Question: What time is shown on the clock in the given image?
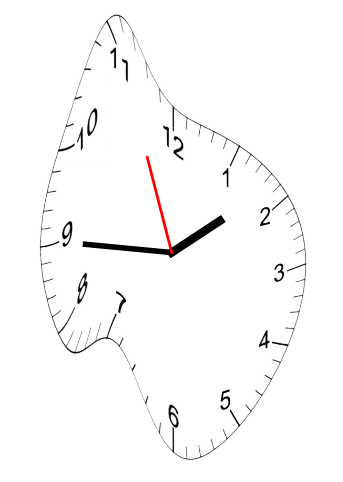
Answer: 01:44:56